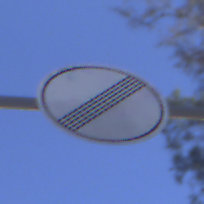
Verkehrszeichen: EndeSaemtlicherBegrenzungen
Umgebung: Outdoor, Nature
Tageszeit: MorningAfternoon
Wetter: Clear
Licht: Natural
Jahreszeit: Winter
Kontrast: HighContrast